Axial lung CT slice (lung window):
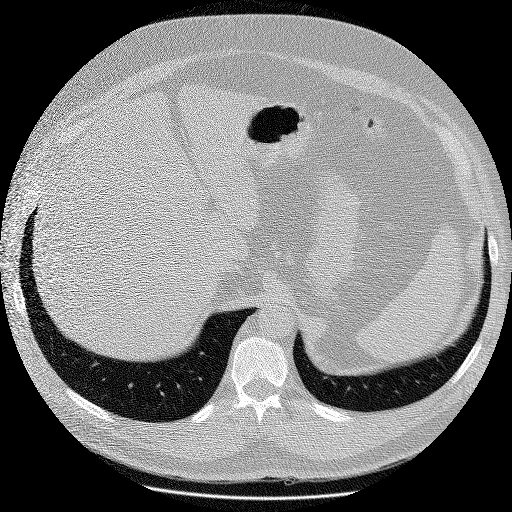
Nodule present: no